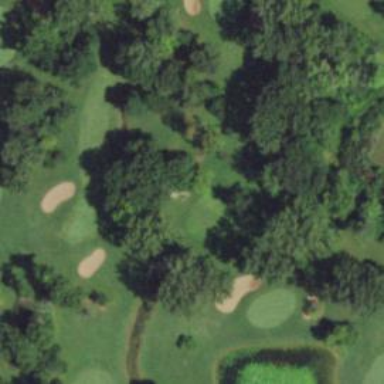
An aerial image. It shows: Path bridge used as golf cartpath.